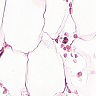
Metastatic tissue present: no